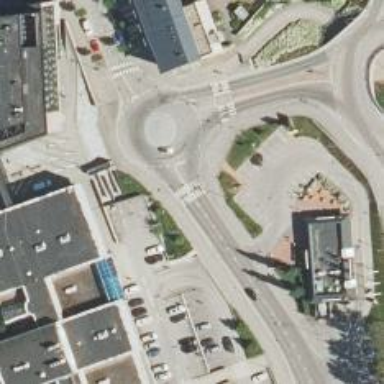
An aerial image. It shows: Marked crossing on asphalt cycleway road.